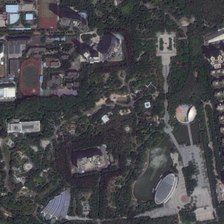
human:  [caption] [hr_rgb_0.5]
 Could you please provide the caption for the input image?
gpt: many green trees and some buildings are in a park .

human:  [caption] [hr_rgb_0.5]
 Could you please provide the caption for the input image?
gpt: there are many different function aereas in the park .

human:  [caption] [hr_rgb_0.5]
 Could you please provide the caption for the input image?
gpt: many green trees and some buildings are in a park .

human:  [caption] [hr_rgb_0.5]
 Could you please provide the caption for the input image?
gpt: there are many different function aereas in the park .

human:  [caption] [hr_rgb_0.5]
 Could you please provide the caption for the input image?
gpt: many green trees and some buildings are in a park .